Question: I have code in bash, with gtkdialog and I need your help.
here is code:
'''
#!/bin/bash
Cell11='grep -i Cell11 /home/Desktop/grep | cut -d"=" -f2'
Cell12='grep -i Cell12 /home/Desktop/grep | cut -d"=" -f2'
Cell13='grep -i Cell13 /home/Desktop/grep | cut -d"=" -f2'
Cell14='grep -i Cell14 /home/Desktop/grep | cut -d"=" -f2'
export MAIN_DIALOG='
<vbox homogeneous="True">
<frame Sector 1>
<hbox>
<text>
<label>Cell1</label>
</text>
<entry activates-default="true">
<variable>Cell11</variable>
<input>echo '$Cell11'</input>
</entry>
</hbox>
<hbox>
<text>
<label>Cell2</label>
</text>
<entry activates-default="true">
<variable>Cell12</variable>
<input>echo '$Cell12'</input>
</entry>
</hbox>
<hbox>
<text>
<label>Cell3</label>
</text>
<entry activates-default="true">
<variable>Cell13</variable>
<input>echo '$Cell13'</input>
</entry>
</hbox>
<hbox>
<text>
<label>Cell4</label>
</text>
<entry activates-default="true">
<variable>Cell14</variable>
<input>echo '$Cell14'</input>
</entry>
</hbox>
</frame>
</vbox>
gtkdialog --program=MAIN_DIALOG
'''
---

so the code is now creating GUI with 4 vertical boxes which are immediately filled with data. What I want to do is, when GUI start's I need empty boxes, and I would like to add one more button (Refresh or Fill) which will then fill the data.
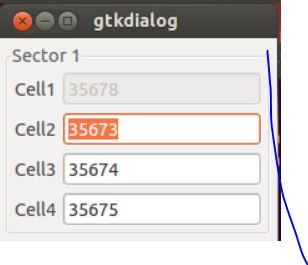
Answer: You can use the 'refresh:<variable id>' action.
'''
#!/bin/bash
#Cell11="" #'grep -i Cell11 /home/Desktop/grep | cut -d"=" -f2'
#Cell12="" #'grep -i Cell12 /home/Desktop/grep | cut -d"=" -f2'
#Cell13="" #'grep -i Cell13 /home/Desktop/grep | cut -d"=" -f2'
#Cell14="" #'grep -i Cell14 /home/Desktop/grep | cut -d"=" -f2'
# for testing.
function updateFile() {
for i in {1..4};do echo "Cell1$i=$RANDOM";done > grepFile
}
#this must be done, otherwise the child process cannot call it
export -f updateFile
export MAIN_DIALOG='
<vbox homogeneous="True">
<frame Sector 1>
<hbox>
<text>
<label>Cell1</label>
</text>
<entry activates-default="true">
<variable>Cell11</variable>
<input>grep -i Cell11 grepFile | cut -d"=" -f2</input>
</entry>
</hbox>
<hbox>
<text>
<label>Cell2</label>
</text>
<entry activates-default="true">
<variable>Cell12</variable>
<input>grep -i Cell12 grepFile | cut -d"=" -f2</input>
</entry>
</hbox>
<hbox>
<text>
<label>Cell3</label>
</text>
<entry activates-default="true">
<variable>Cell13</variable>
<input>grep -i Cell13 grepFile | cut -d"=" -f2</input>
</entry>
</hbox>
<hbox>
<text>
<label>Cell4</label>
</text>
<entry activates-default="true">
<variable>Cell14</variable>
<input>grep -i Cell14 grepFile | cut -d"=" -f2</input>
</entry>
</hbox>
<hbox>
<button>
<label>Refresh</label>
<action>refresh:Cell11</action>
<action>refresh:Cell12</action>
<action>refresh:Cell13</action>
<action>refresh:Cell14</action>
</button>
<button>
<label>Update file</label>
<action>$SHELL -c 'updateFile'</action>
</button>
</hbox>
</frame>
</vbox>'
gtkdialog --program=MAIN_DIALOG
'''
---
Additional notes :
1. I've added the $SHELL -c stuff, due to this problem
2. As you can see there is an extra button (Update), so now you have a complete example of modifing the gtkDialog elements on the fly. (It changes the content of the file, easier than editing it manually for testing)
---
Screenshot: